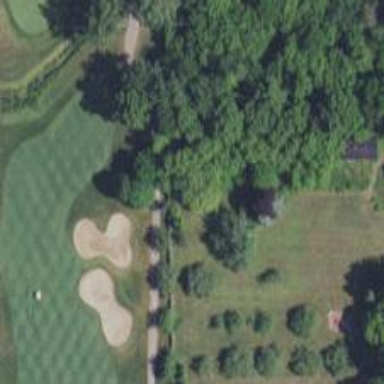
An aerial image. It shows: Service road used as golf cart path.